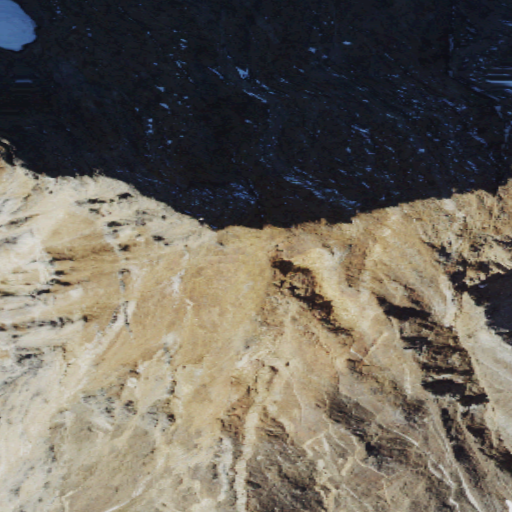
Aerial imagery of mountain in Washington named Mount Larrabee containing barren land and grassland